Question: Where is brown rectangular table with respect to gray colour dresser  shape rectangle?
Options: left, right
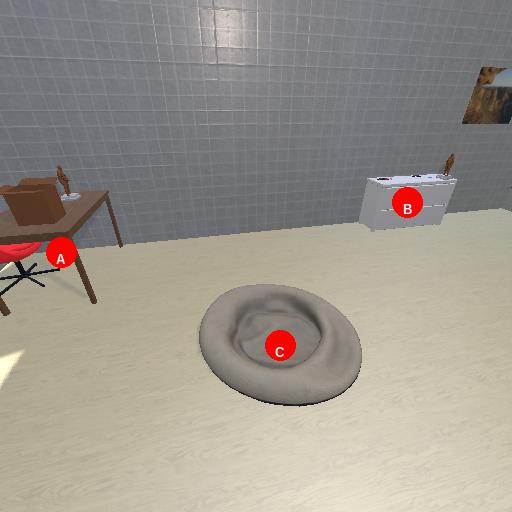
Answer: left